Field crop: maize
Growth stage: 2
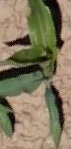
Species: maize